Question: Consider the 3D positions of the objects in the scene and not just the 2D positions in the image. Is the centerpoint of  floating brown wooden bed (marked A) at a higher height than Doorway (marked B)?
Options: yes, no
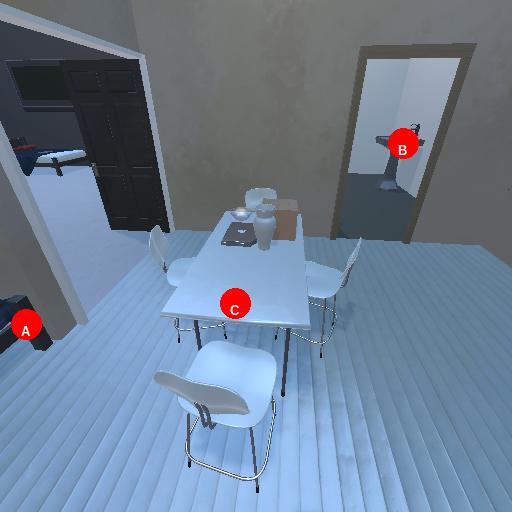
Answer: yes